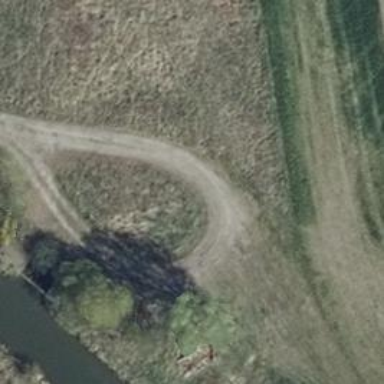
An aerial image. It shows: Grassy track.